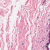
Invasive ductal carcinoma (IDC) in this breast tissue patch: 0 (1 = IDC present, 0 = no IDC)